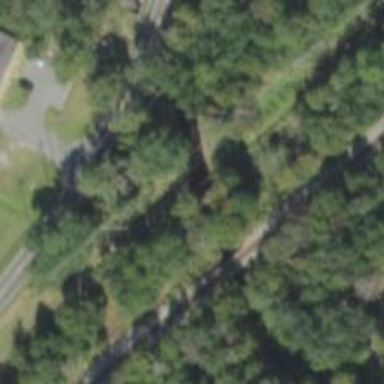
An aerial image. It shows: Bridge over railway line.